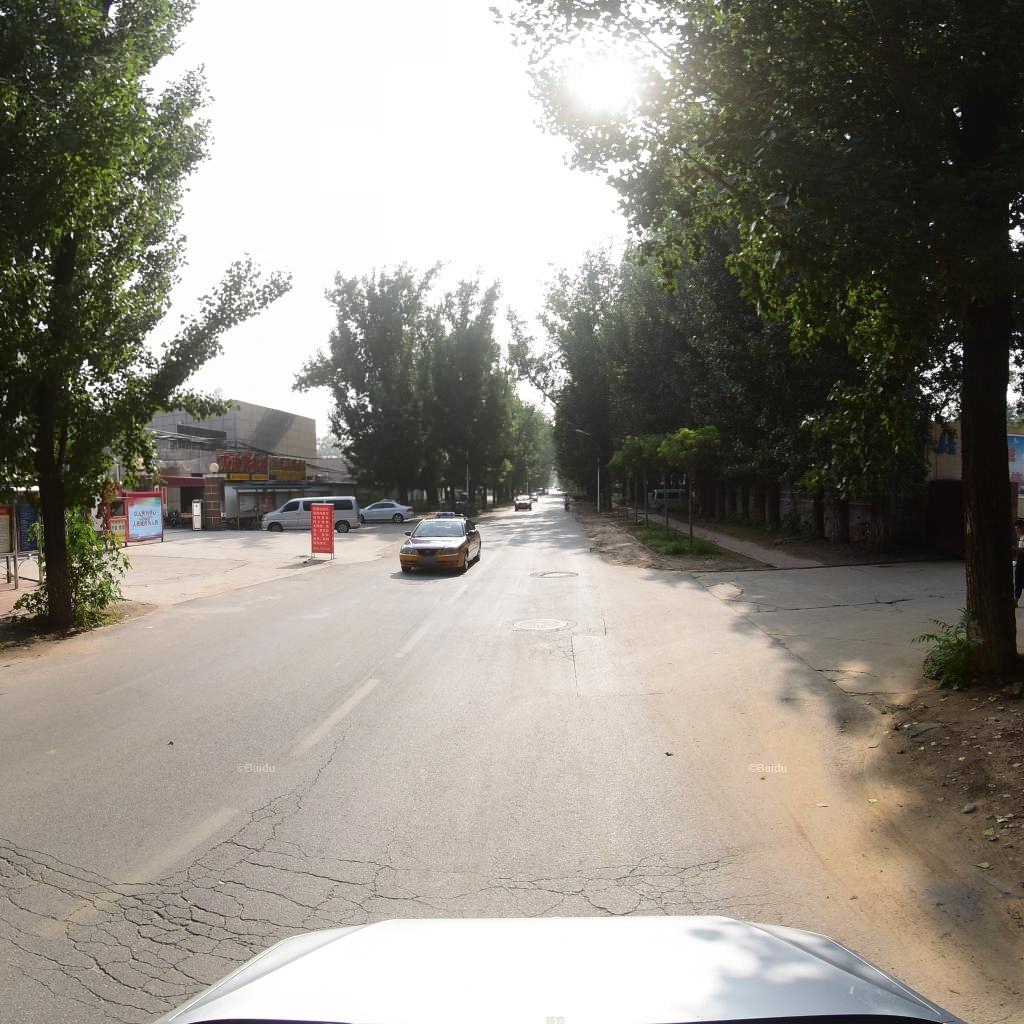
Region: Fengtai
Road damage annotations: alligator crack, longitudinal crack, manhole cover, manhole cover, longitudinal crack, transverse crack